Question: I have a form (<URL>.
'''
Storage\Form\MyForm
|_'Storage\Form\Fieldset\FooFieldset'
|_'Storage\Form\Fieldset\BarFieldset'
|_'Storage\Form\Fieldset\BazFieldset'
...
'''
'MyForm'
'''
class MyForm {
public function __construct()
{
...
$this->add(
[
'type' => 'Storage\Form\Fieldset\FooFieldset',
'options' => [
'use_as_base_fieldset' => true
]
]
);
}
}
'''
'FooFieldset'
'''
class FooFieldset extends Fieldset implements InputFilterProviderInterface
{
public function __construct()
{
parent::__construct('foo');
$this->setHydrator(new ClassMethodsHydrator())->setObject(new Foo()); // dependencies!
}
}
'''
It works, but the fieldset class has two dependencies in it. I want to inject them. In order to do it, I created a 'FooFieldsetFactory' and extended the '/module/MyModule/config/module.config.php' by:
'''
'service_manager' => [
'factories' => [
'Storage\Form\Fieldset\FooFieldset' => 'Storage\Form\Fieldset\Factory\FooFieldsetFactory',
],
],
'''
The factory is simply being ignored. I guess, the service locator first tries to find the class by namespace and only if nothing is found, takes a look in the 'invokables' and 'factories'. OK. Then I created an alias:
'''
'service_manager' => [
'factories' => [
'Storage\Form\Fieldset\FooFieldset' => 'Storage\Form\Fieldset\Factory\FooFieldsetFactory',
],
],
'aliases' => [
'Storage\Form\Fieldset\Foo' => 'Storage\Form\Fieldset\FooFieldset',
],
'''
... and tried to use it instead of 'Storage\Form\Fieldset\FooFieldset' in my form class. But now I get an exception:
> Zend\Form\FormElementManager::get was unable to fetch or create an instance for Storage\Form\Fieldset\Foo
I've also tried this directly:
'''
'service_manager' => [
'factories' => [
'Storage\Form\Fieldset\Foo' => 'Storage\Form\Fieldset\Factory\FooFieldsetFactory',
],
],
'''
No effect, the same error.
And this also didn't work (the same error):
'''
'form_elements' => [
'factories' => [
'Storage\Form\Fieldset\Foo' => 'Storage\Form\Fieldset\Factory\FooFieldsetFactory',
],
],
'''
So the referencing a service for a fieldset seems not to work. Or am I doing something wrong?
---
With some debuggin I found out, that my 'Foo' fieldset factory cannot be found, because it has not be added to the 'factories' list of the <URL>:

So my config
'''
'form_elements' => [
'factories' => [
'Storage\Form\Fieldset\Foo' => 'Storage\Form\Fieldset\Factory\FooFieldsetFactory',
],
],
'''
is ignored. How to fix this?
---
Additional information, how I'm creating my 'Form' object.
'/module/Foo/config/module.config.php'
'''
return [
'controllers' => [
'factories' => [
'Foo\Controller\My' => 'Foo\Controller\Factory\MyControllerFactory'
]
],
'service_manager' => [
'factories' => [
'Foo\Form\MyForm' => 'Foo\Form\Factory\MyFormFactory',
],
],
];
'''
'/module/Foo/src/Foo/Form/Factory/MyFormFactory.php'
'''
namespace Foo\Form\Factory;
use ...;
class MyFormFactory implements FactoryInterface
{
public function createService(ServiceLocatorInterface $serviceLocator)
{
$form = new MyForm();
$form->setAttribute('method', 'post')
->setHydrator(new ClassMethods())
->setInputFilter(new InputFilter());
return $form;
}
}
'''
'/module/Foo/src/Foo/Controller/Factory/MyControllerFactory.php'
'''
namespace Foo\Controller\Factory;
use ...;
class MyControllerFactory implements FactoryInterface
{
public function createService(ServiceLocatorInterface $serviceLocator)
{
$fooPrototype = new Foo();
$realServiceLocator = $serviceLocator->getServiceLocator();
// $myForm = $realServiceLocator->get('Foo\Form\MyForm'); <-- This doesn't work correctly for this case. The FormElementManager should be used instead.
$formElementManager = $realServiceLocator->get('FormElementManager');
$myForm = $formElementManager->get('Foo\Form\MyForm');
return new MyController($myForm, $fooPrototype);
}
}
'''
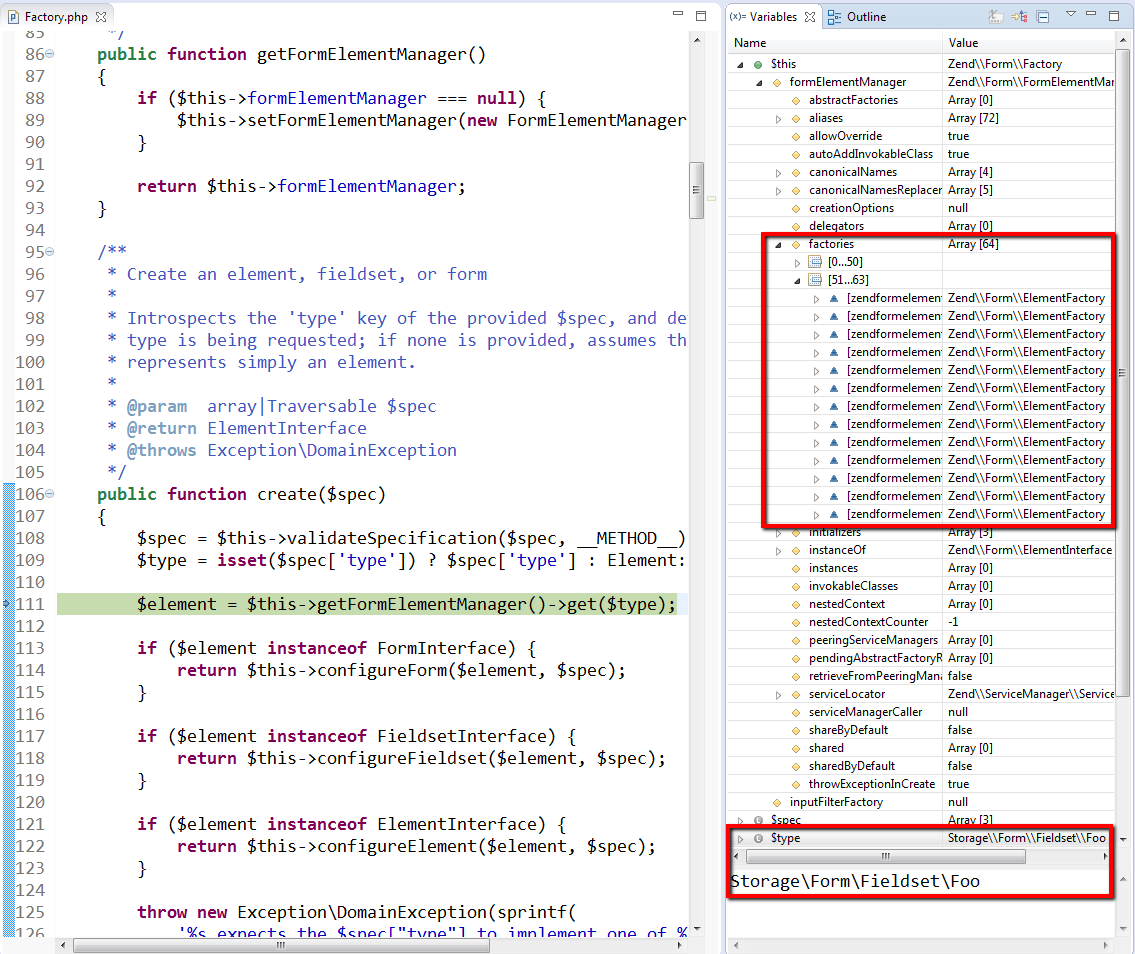
Answer: This issue is because you are adding your form elements in the forms '__construct()' method rather than 'init()' <URL>.
> You can use a factory instead of an invokable in order to handle dependencies in your elements/fieldsets/forms.And now comes the first catch.If you are creating your form class by extending 'Zend\Form\Form', you must not add the custom element in the '__construct'-or (as we have done in the previous example where we used the custom element's FQCN), but rather in the 'init()' method:
The is that the new form's factory (which is used to create new elements using 'add()') must have the application's form element manager <URL> This form element manager instance contains all the references to your custom forms elements which are registered under the 'form_elements' configuration key.
By calling 'add()' in the form '__construct' <URL>; which will be able to create all default form elements but will not have any knowledge of your custom form element.